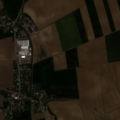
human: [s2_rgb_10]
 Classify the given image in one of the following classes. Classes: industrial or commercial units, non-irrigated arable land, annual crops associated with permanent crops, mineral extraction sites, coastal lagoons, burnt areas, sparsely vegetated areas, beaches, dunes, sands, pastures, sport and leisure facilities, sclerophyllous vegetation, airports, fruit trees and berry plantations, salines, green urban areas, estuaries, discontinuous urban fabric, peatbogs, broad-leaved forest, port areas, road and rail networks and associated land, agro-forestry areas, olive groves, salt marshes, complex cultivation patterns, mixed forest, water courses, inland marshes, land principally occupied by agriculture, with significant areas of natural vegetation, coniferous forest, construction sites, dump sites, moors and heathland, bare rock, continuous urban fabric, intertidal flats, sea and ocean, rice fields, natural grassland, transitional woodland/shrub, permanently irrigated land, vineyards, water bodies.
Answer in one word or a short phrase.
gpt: discontinuous urban fabric, non-irrigated arable land